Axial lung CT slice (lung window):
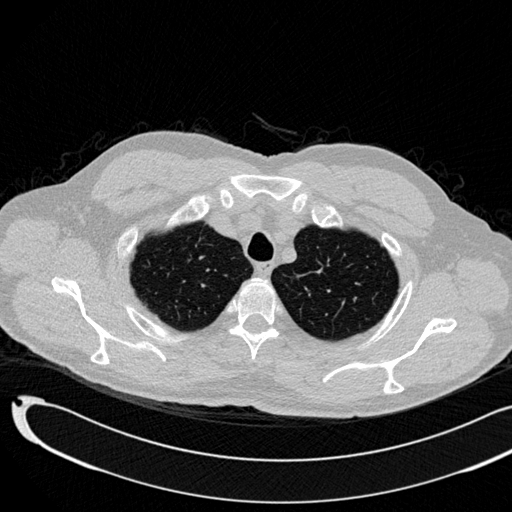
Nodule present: no